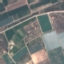
Land use / land cover class: PermanentCrop